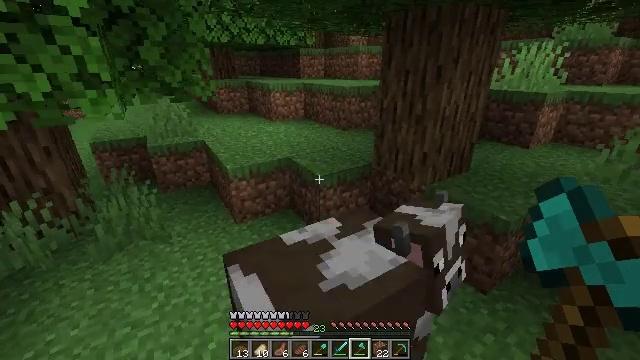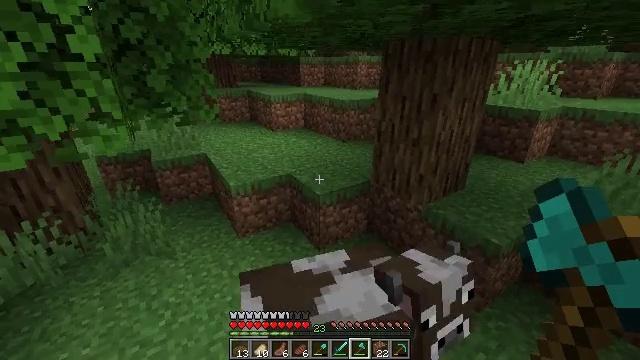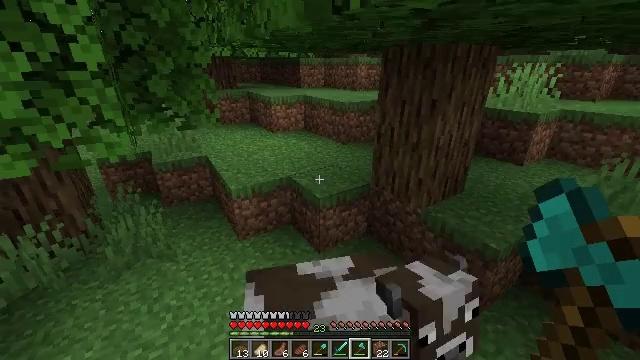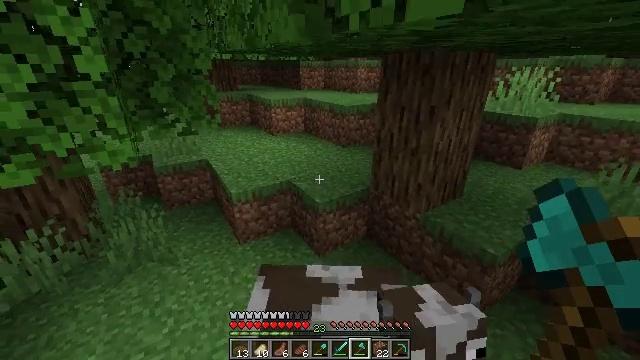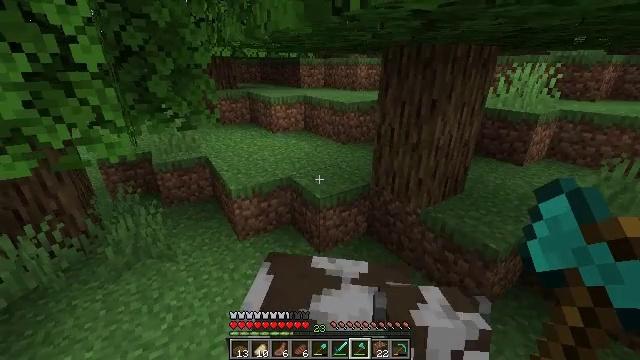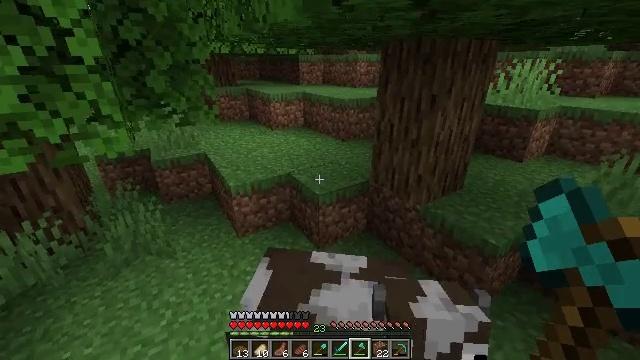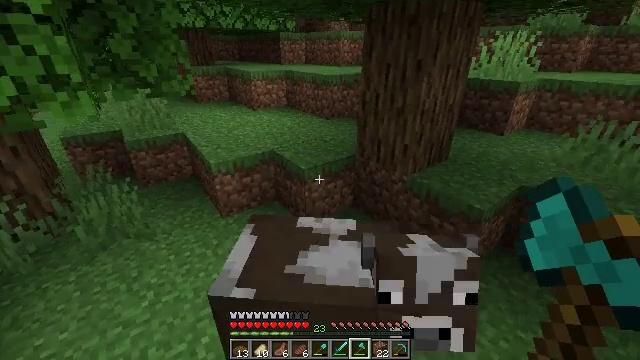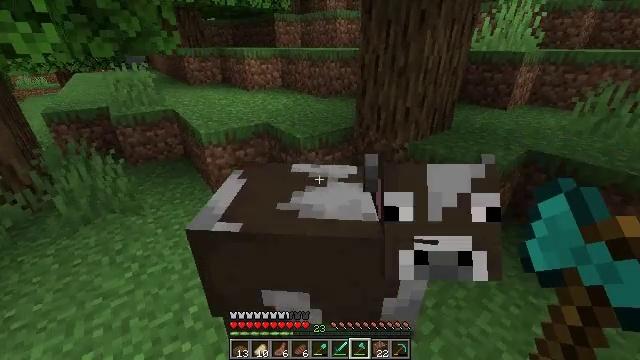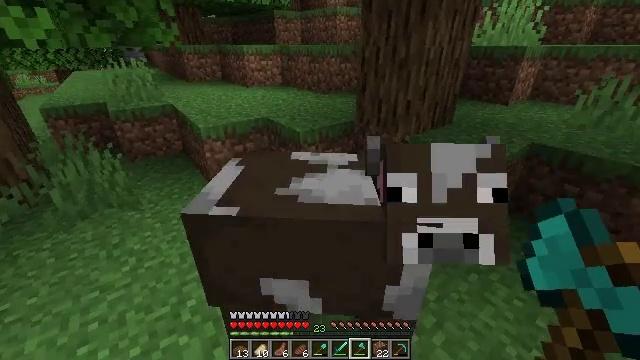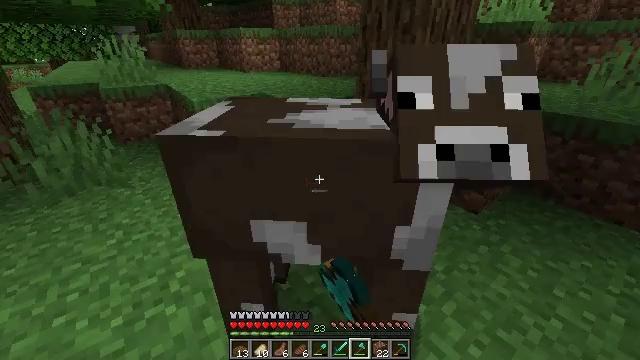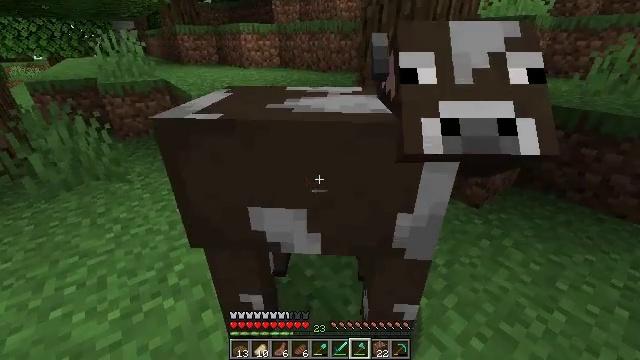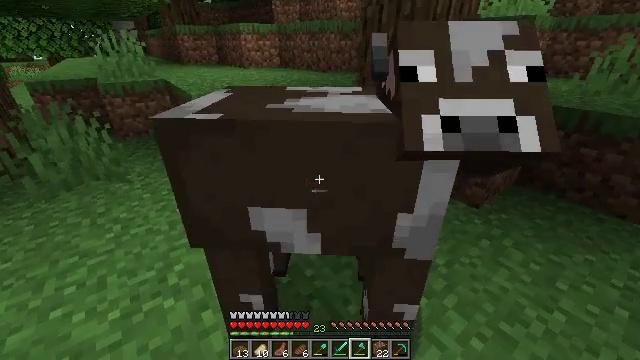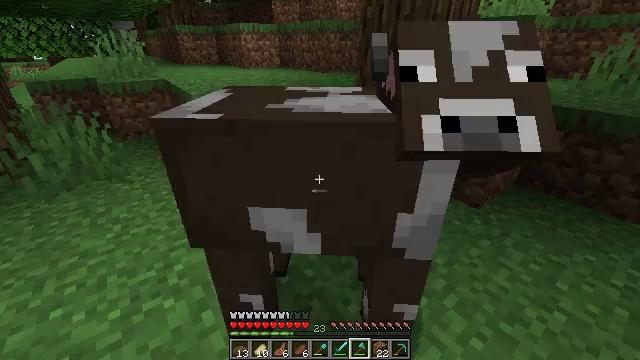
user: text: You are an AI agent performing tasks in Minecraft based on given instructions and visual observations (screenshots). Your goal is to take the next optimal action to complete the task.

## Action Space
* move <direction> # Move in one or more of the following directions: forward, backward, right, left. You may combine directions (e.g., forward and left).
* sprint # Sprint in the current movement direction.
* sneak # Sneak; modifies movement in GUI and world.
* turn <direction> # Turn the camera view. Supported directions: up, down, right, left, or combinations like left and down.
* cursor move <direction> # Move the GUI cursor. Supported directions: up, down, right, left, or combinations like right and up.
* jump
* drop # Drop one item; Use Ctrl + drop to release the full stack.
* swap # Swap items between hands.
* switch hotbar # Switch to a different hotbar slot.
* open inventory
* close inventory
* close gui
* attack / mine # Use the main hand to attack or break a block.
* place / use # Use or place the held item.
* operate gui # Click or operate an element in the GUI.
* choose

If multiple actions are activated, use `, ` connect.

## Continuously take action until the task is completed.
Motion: motion action
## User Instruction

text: Kill mobs.
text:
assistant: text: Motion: jump
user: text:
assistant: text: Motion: jump
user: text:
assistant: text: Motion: jump
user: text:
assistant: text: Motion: jump
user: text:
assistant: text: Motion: jump
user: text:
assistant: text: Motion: turn right and down, jump
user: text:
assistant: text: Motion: jump
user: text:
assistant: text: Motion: attack / mine, jump
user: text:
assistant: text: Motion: attack / mine
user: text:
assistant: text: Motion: attack / mine
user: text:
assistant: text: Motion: attack / mine
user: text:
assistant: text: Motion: no_op
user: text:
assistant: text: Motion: no_op